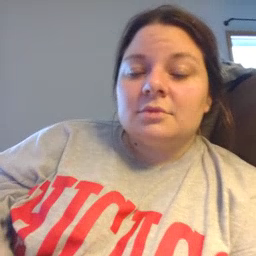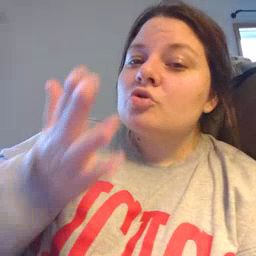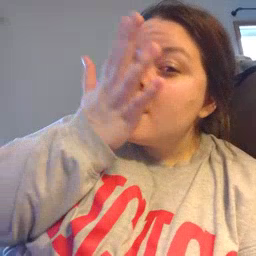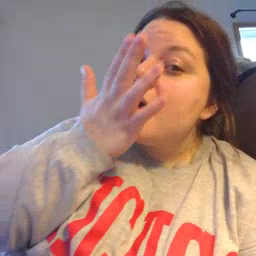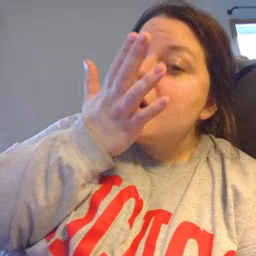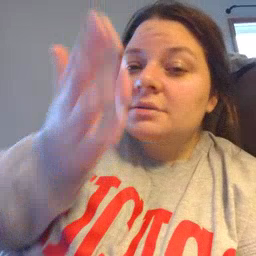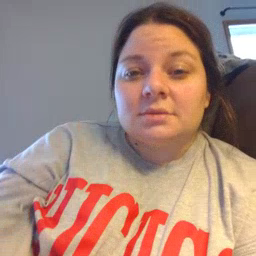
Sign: grass